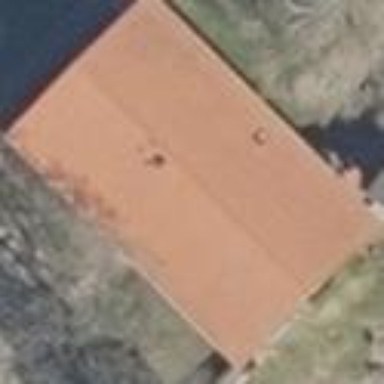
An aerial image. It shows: Kindergarten building.